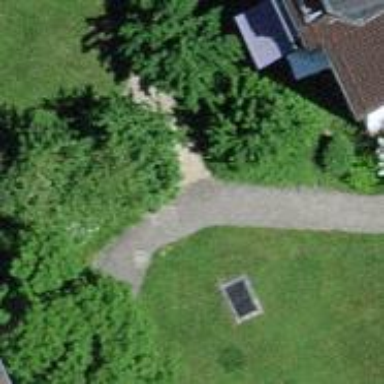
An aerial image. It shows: Path made of paving stones.